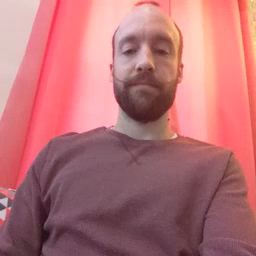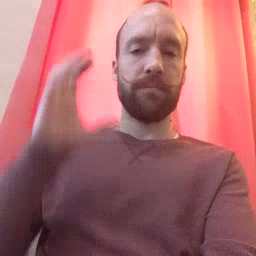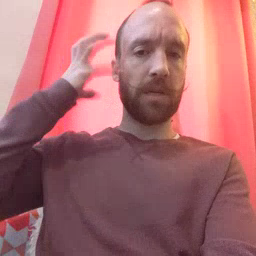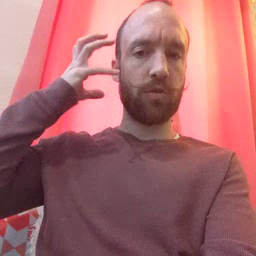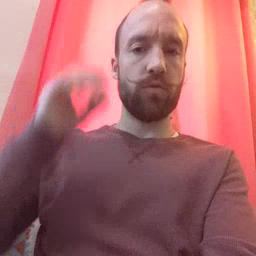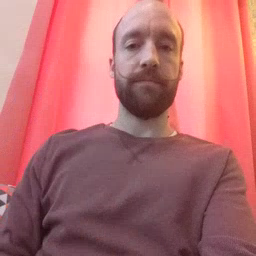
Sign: radio